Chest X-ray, PA view. Patient: 56 years old, sex M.
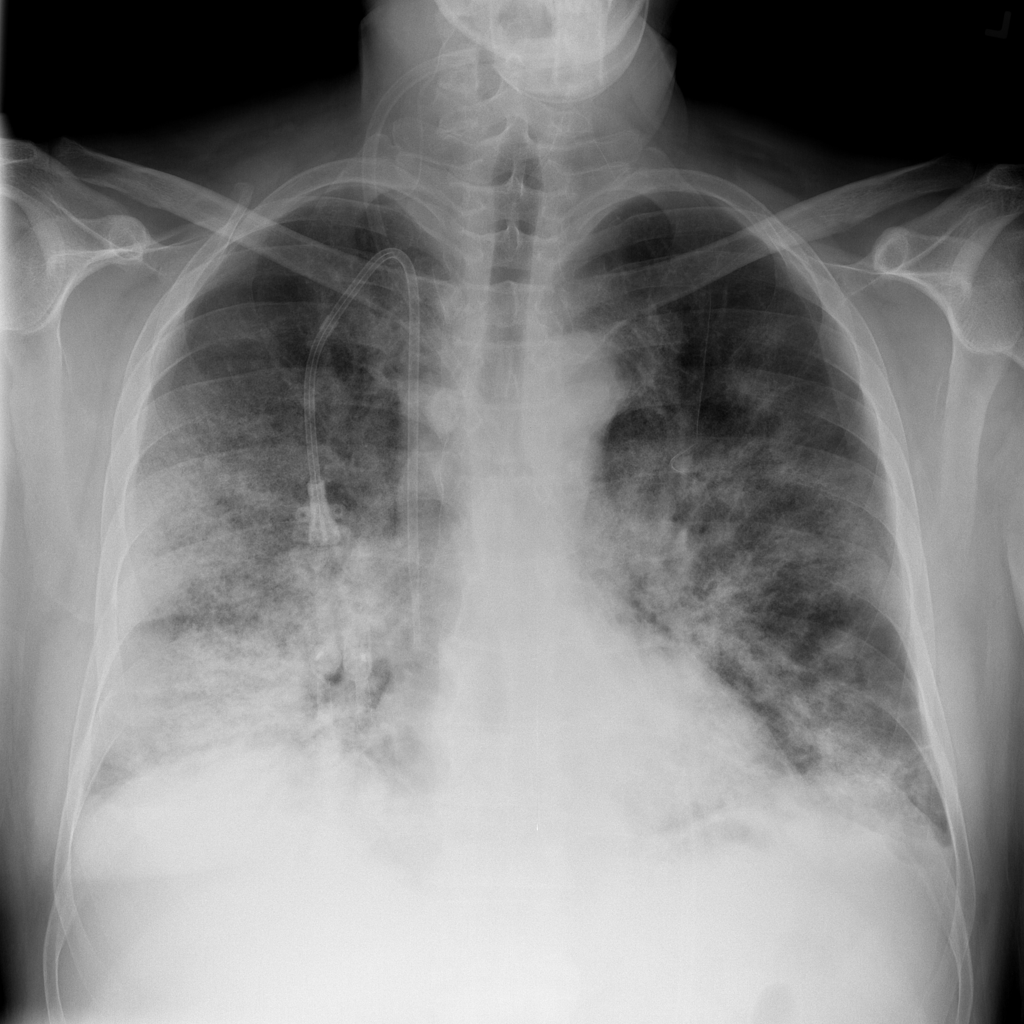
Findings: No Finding